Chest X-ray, PA view. Patient: 46 years old, sex M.
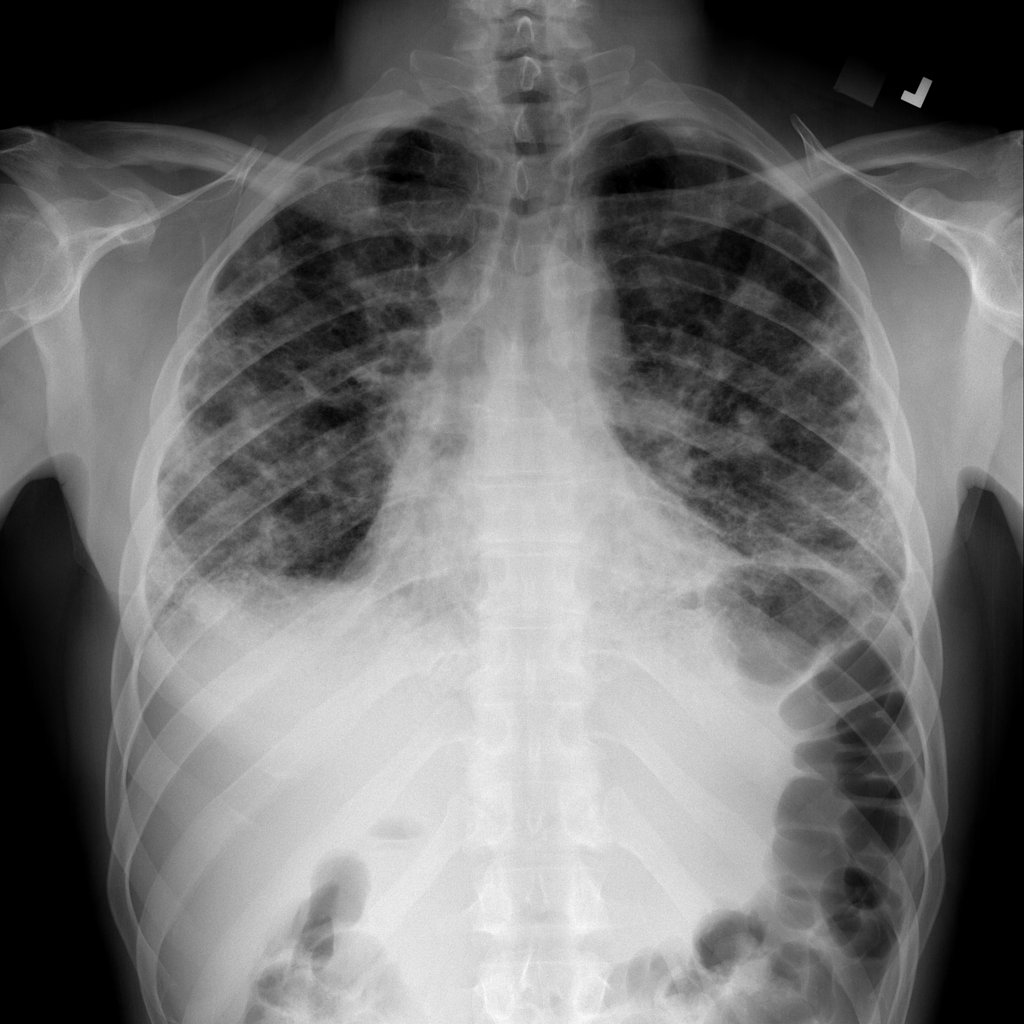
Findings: Fibrosis